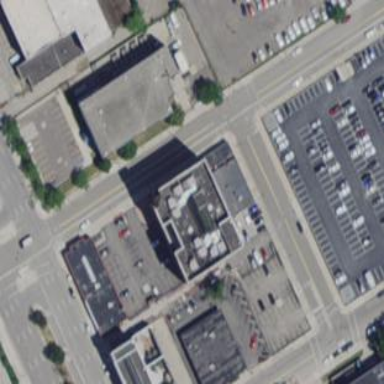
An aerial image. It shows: Commercial building.